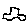
Label: car